Interaction volume radius: 5 \u00c5
Interaction volume height: 15 \u00c5
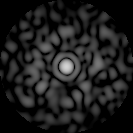
Disorder parameter: 0.8827